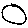
Label: circle